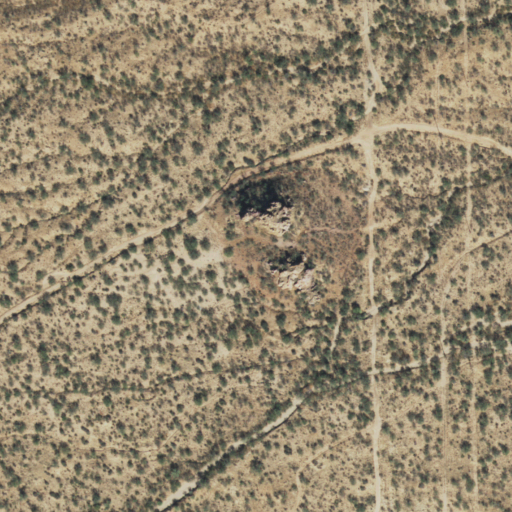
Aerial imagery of mountain in Arizona named Indian Kitchen containing shrub and grassland